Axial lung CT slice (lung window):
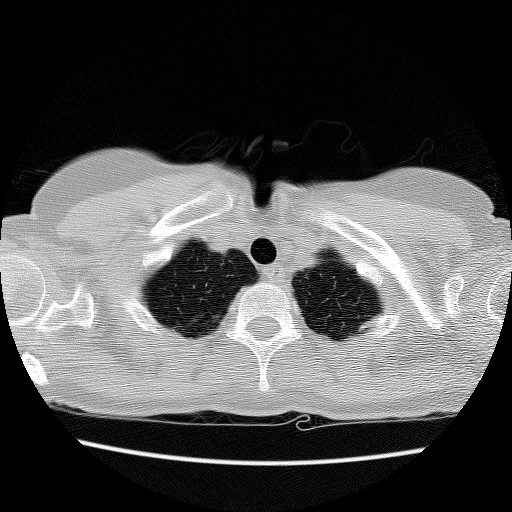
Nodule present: no